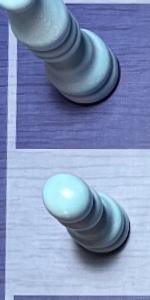
Label: Pawn_White